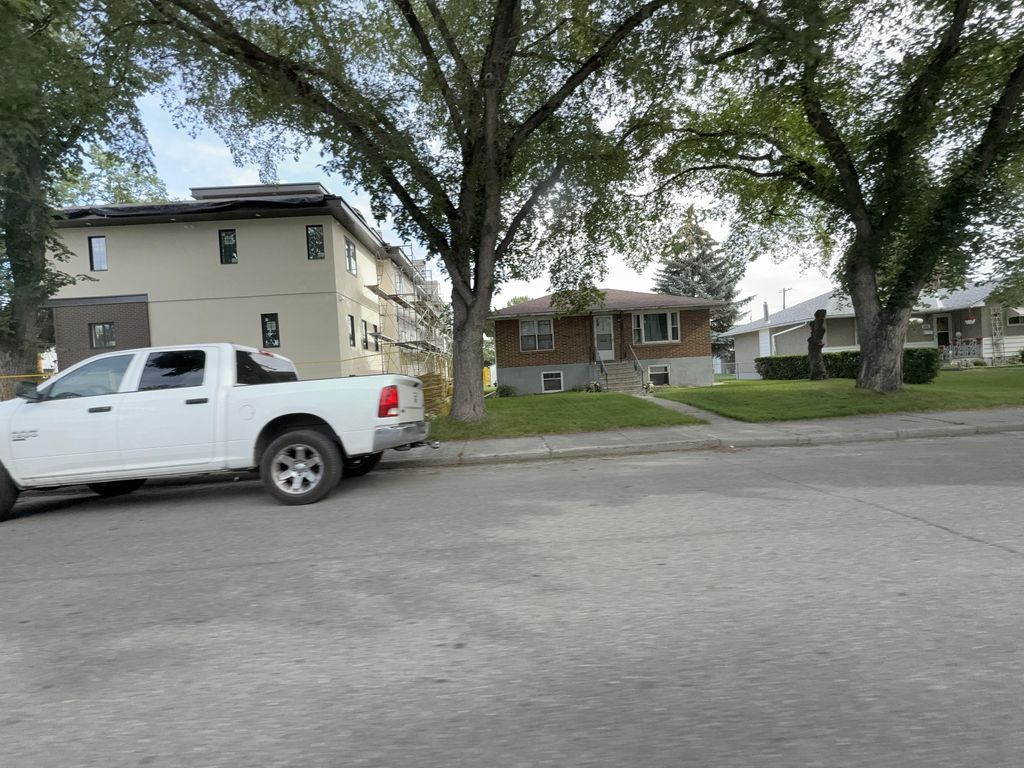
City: calgary